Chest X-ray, AP view. Patient: 53 years old, sex F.
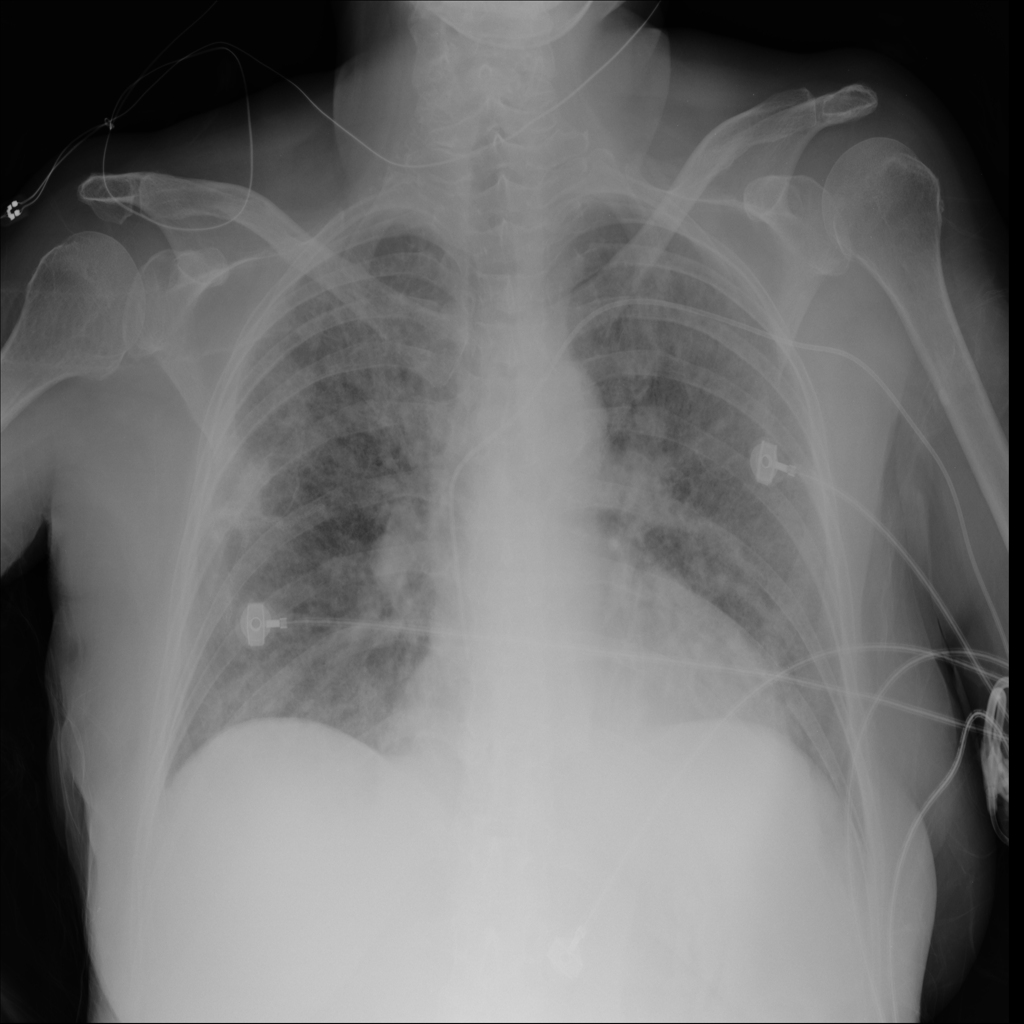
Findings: No Finding